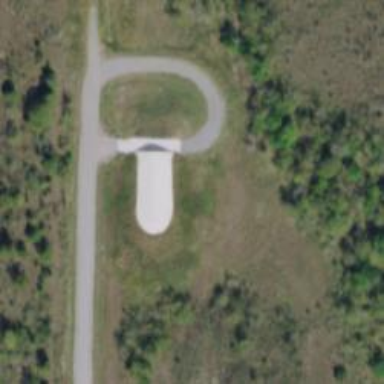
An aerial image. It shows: Military bunker.